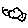
Label: cloud